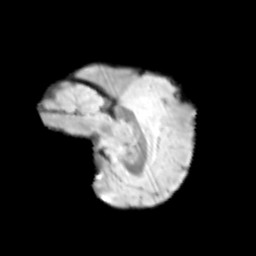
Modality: T2w
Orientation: sagittal
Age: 9
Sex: female
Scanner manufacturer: siemens
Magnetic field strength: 3 T
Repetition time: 3.8 s
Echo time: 0.07 s